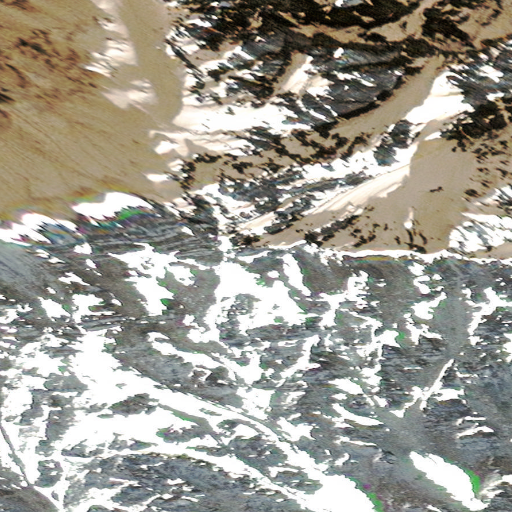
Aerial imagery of mountain in Alaska named Denmark Peak containing only unknown